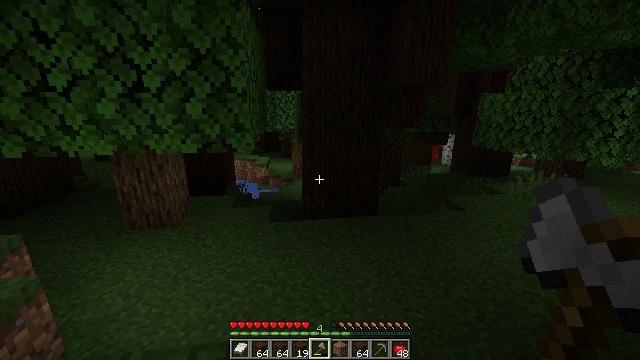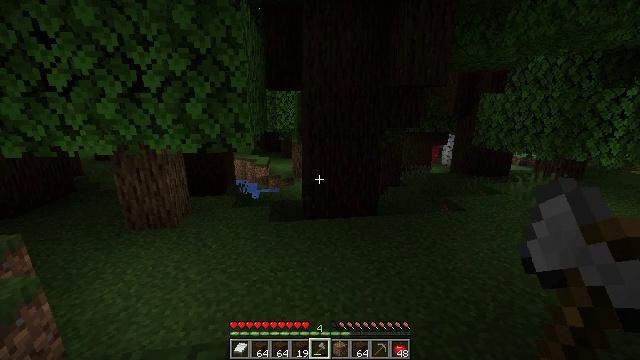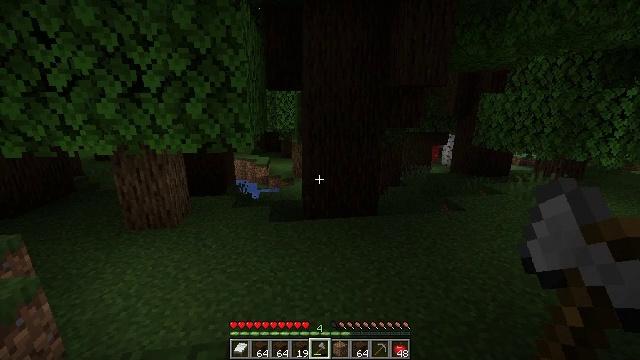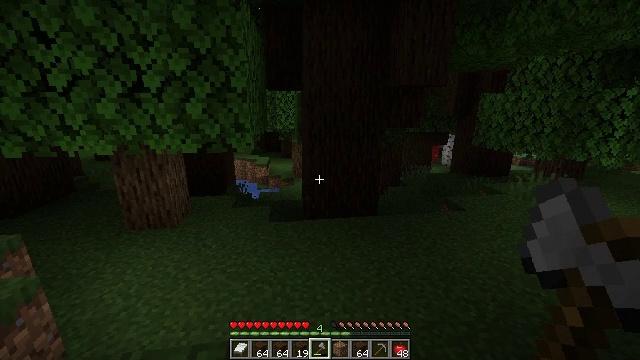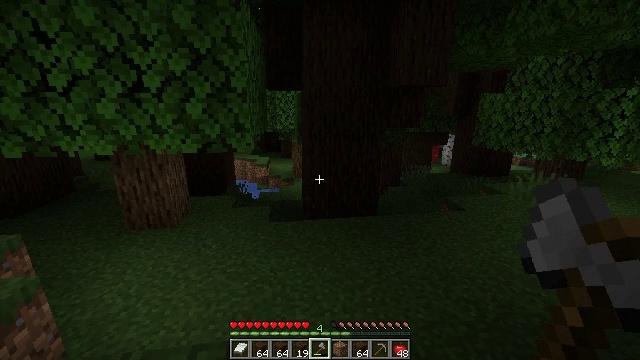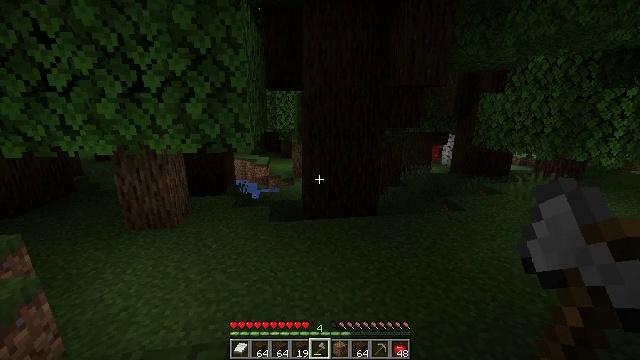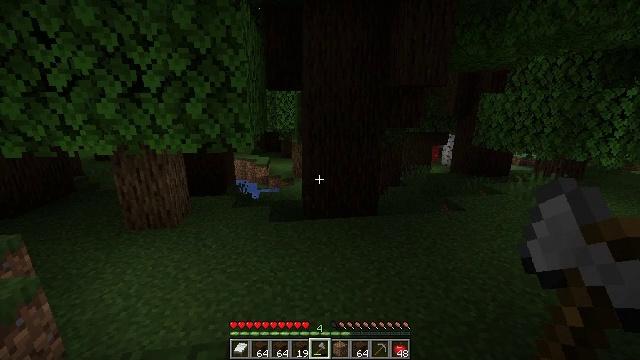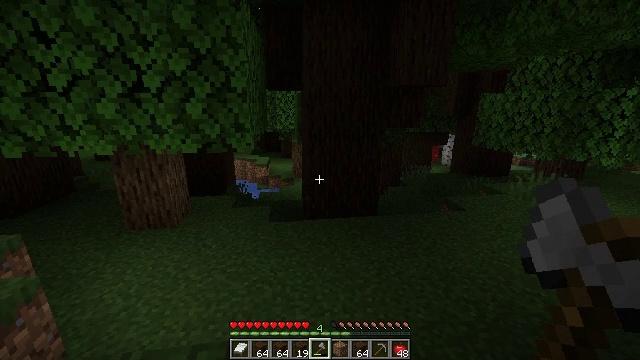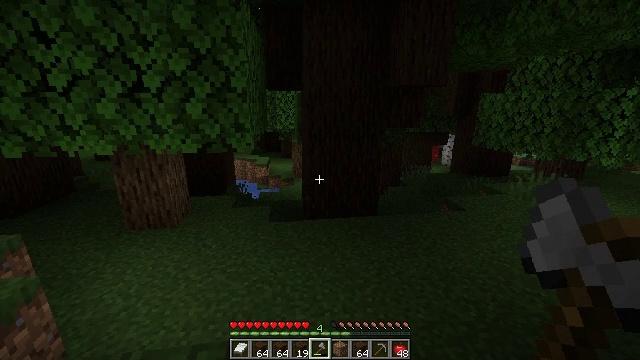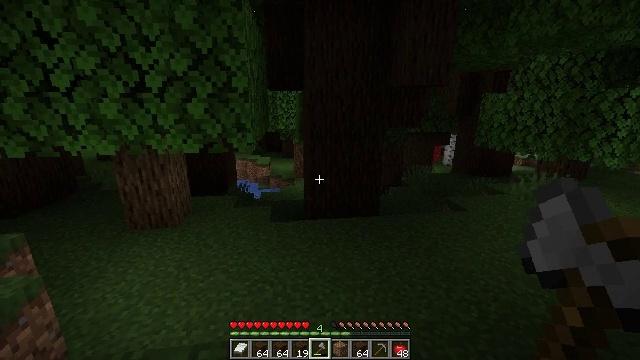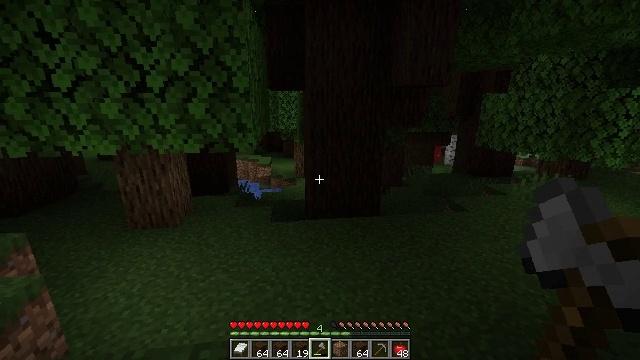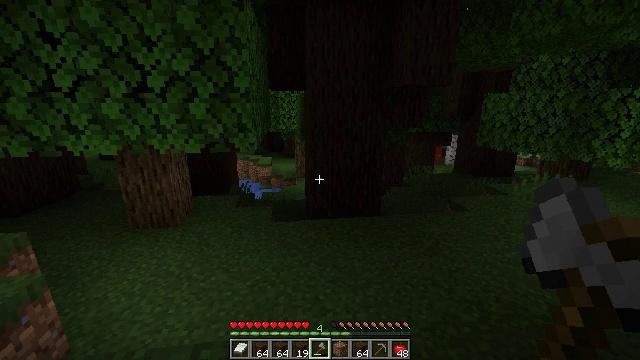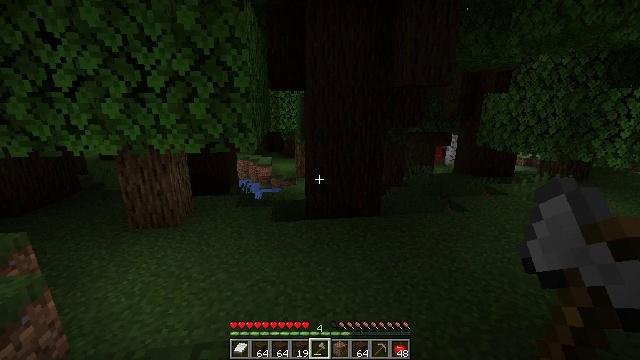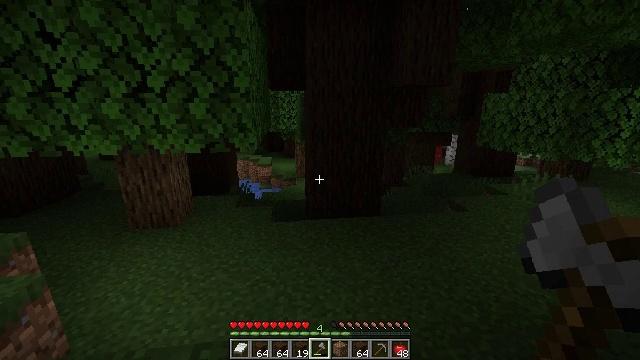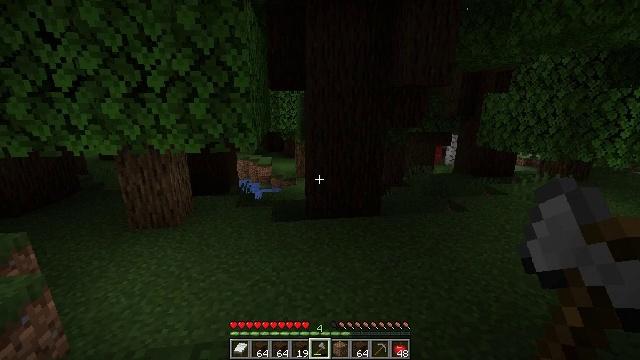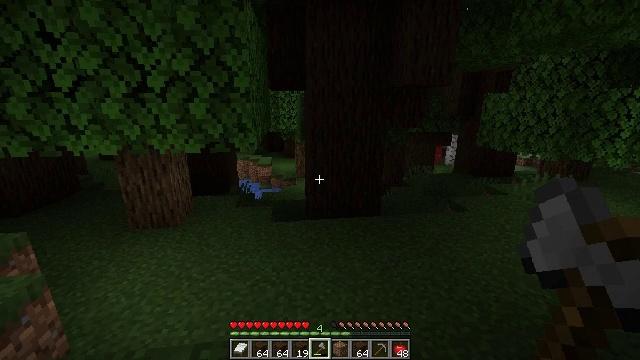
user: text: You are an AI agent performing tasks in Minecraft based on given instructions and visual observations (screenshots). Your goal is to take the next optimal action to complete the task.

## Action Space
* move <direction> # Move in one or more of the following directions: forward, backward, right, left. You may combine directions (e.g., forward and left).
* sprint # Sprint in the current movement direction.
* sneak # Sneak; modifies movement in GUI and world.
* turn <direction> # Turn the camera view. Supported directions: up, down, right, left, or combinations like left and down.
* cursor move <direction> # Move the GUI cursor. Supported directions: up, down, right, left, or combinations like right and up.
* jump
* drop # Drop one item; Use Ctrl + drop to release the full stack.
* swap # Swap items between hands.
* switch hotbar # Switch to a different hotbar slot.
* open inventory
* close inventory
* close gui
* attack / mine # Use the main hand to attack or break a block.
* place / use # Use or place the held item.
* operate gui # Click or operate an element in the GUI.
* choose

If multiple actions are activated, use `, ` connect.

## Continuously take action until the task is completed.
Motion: motion action
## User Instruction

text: Gather dark oak log for crafting.
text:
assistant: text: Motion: no_op
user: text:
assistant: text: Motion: no_op
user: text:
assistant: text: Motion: no_op
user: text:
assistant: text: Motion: no_op
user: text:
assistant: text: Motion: no_op
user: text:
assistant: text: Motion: no_op
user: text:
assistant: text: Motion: no_op
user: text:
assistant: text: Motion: no_op
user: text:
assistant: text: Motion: no_op
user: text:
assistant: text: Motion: no_op
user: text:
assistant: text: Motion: no_op
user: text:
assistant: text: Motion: no_op
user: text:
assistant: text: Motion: no_op
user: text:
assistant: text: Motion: no_op
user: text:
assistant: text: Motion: no_op
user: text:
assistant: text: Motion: no_op
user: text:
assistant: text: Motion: no_op
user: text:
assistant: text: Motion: no_op
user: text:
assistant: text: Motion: no_op
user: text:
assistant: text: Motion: no_op
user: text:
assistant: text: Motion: no_op
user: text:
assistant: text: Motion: no_op
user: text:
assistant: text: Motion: no_op
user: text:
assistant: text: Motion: no_op
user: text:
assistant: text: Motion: no_op
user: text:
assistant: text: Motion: no_op
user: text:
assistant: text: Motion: no_op
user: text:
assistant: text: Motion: no_op
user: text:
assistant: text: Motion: no_op
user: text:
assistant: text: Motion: no_op